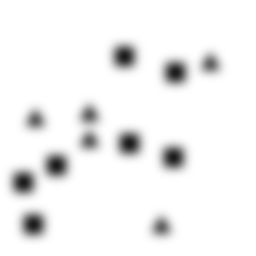
Squares: 7
Triangles: 5
Stars: 0
Total shapes: 12